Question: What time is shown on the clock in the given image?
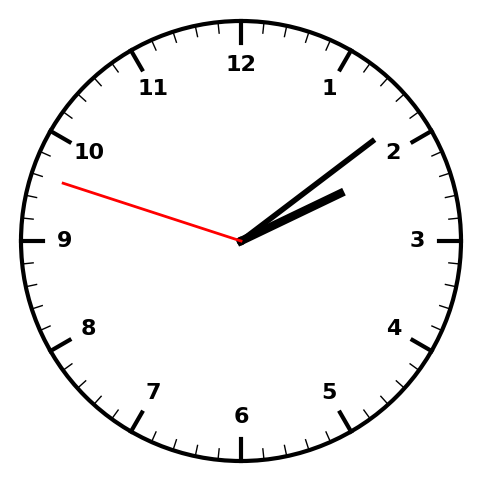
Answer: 02:08:48